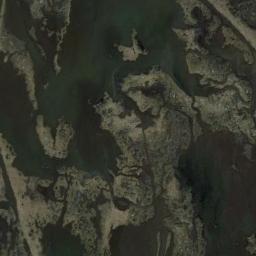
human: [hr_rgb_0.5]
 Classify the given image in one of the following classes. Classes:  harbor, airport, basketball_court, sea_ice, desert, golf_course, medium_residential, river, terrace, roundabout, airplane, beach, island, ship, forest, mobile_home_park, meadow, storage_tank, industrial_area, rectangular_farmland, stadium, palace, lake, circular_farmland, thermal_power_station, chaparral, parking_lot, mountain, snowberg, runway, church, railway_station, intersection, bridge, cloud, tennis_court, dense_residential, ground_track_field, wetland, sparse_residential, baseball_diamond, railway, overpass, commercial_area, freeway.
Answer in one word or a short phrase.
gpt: wetland